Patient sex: M
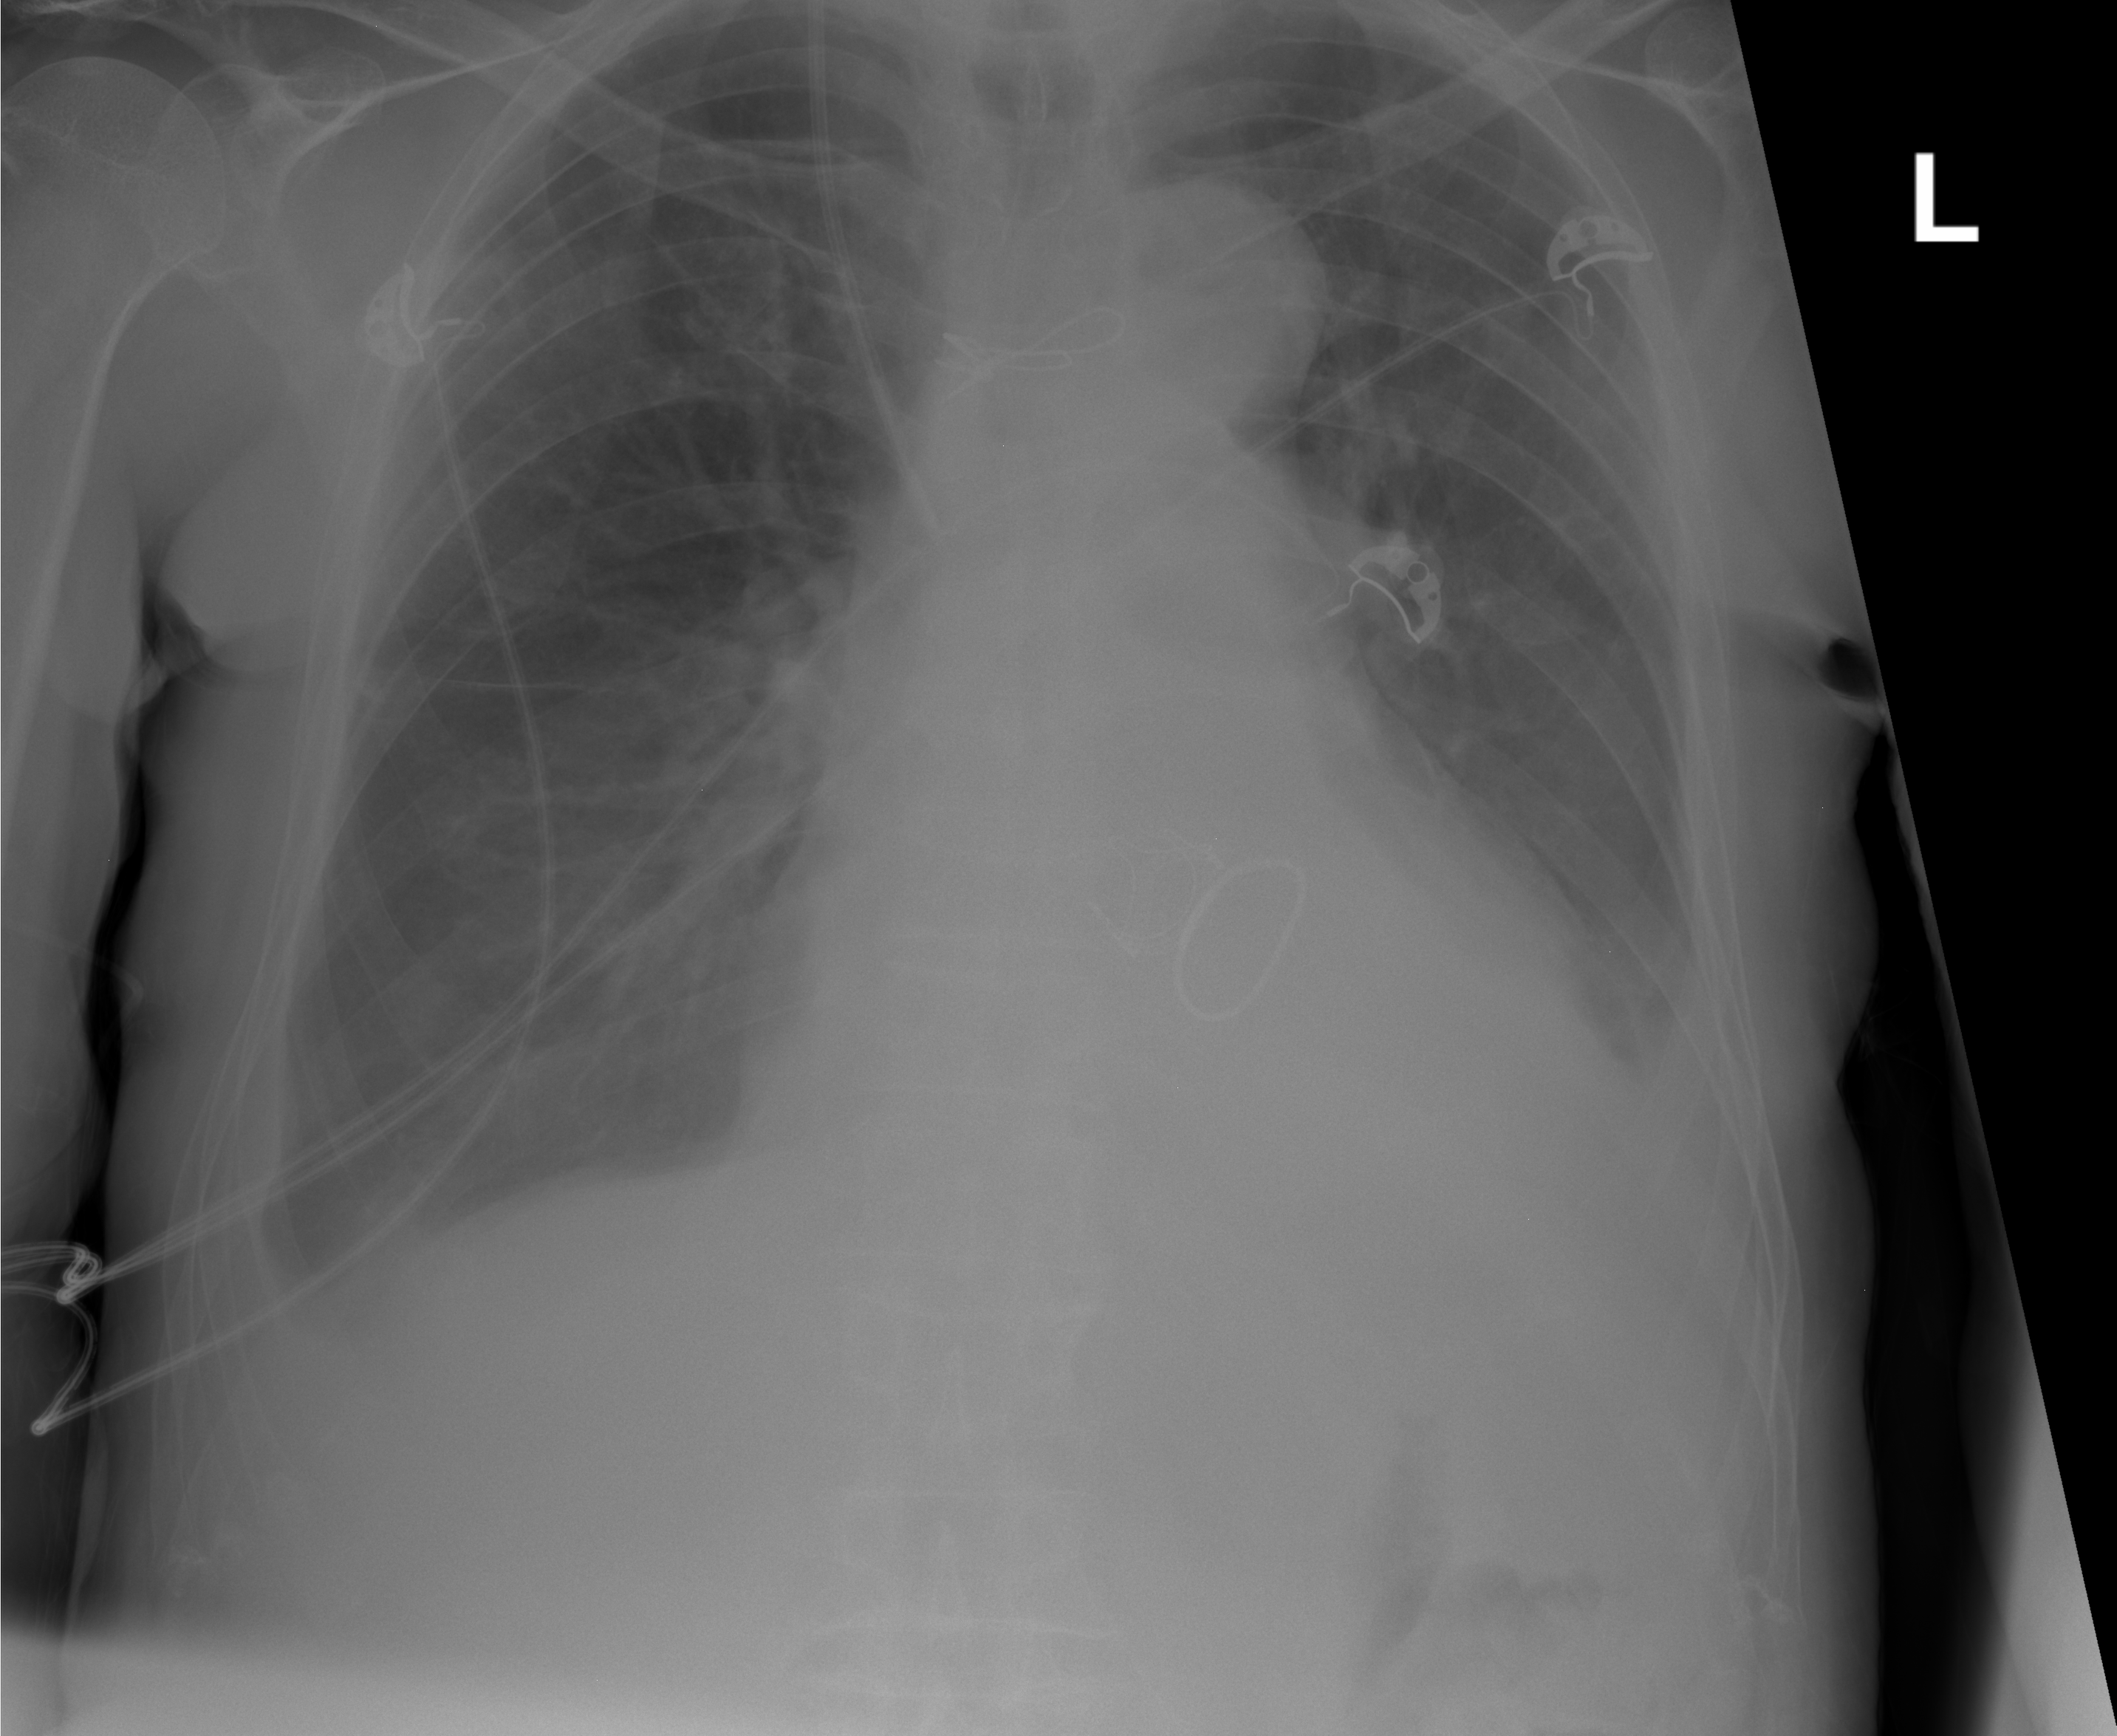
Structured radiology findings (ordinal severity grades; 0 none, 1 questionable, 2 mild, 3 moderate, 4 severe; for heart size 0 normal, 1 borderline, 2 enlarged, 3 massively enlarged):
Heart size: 1
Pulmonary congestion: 2
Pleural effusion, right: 2
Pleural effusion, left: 3
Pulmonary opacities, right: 0
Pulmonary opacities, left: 0
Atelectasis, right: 2
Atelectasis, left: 2